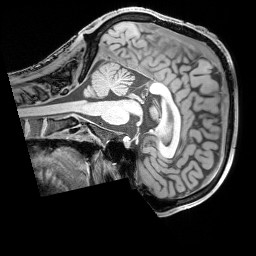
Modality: T1w
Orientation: sagittal
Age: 37
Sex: male
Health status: healthy
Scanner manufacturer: siemens
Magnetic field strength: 3 T
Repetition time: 1.65 s
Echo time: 0.00182 s